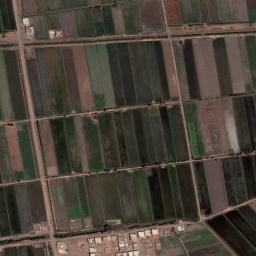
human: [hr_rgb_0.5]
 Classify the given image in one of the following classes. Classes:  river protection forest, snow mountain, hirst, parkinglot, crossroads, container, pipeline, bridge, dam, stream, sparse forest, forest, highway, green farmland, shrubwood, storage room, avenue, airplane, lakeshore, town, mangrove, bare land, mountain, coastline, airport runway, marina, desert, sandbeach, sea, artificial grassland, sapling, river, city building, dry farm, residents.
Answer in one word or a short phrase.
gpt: green farmland